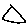
Label: triangle